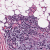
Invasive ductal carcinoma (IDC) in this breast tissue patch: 1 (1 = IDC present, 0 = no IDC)